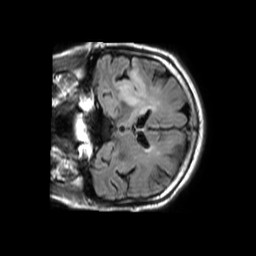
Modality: FLAIR
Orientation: coronal
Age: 68
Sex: male
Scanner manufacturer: philips
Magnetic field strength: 1.5 T
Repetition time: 6 s
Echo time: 0.12 s